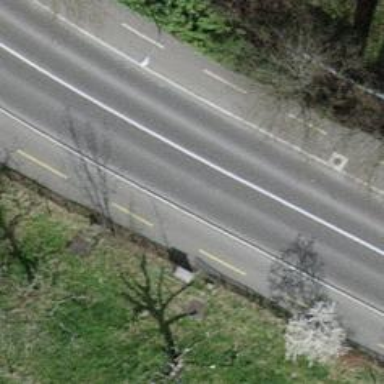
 featuring sidewalks on both sides and cycle track."